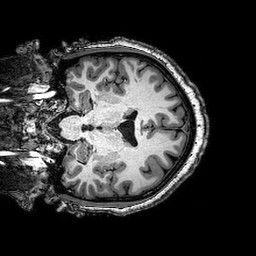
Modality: T1w
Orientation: coronal
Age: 23
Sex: female
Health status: healthy
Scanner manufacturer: philips
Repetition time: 0.008258 s
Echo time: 0.00378 s